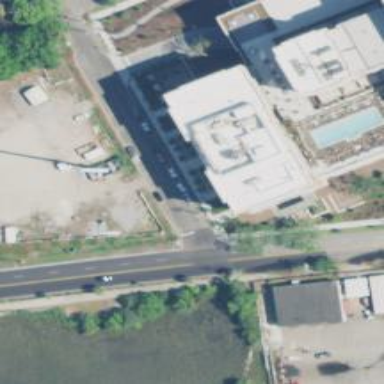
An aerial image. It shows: Part of building is shown in the image.